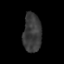
Tissue: lung
Cell type: Endothelial cells
Senescence score: 0.1363
Nuclear area (px): 690
Mean DAPI intensity: 57.513